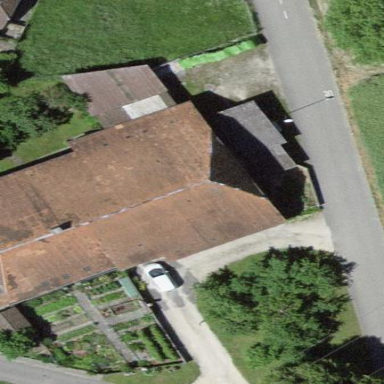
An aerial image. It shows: Farm building.